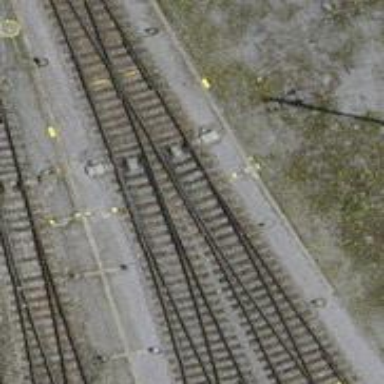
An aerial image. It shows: Railway switch.